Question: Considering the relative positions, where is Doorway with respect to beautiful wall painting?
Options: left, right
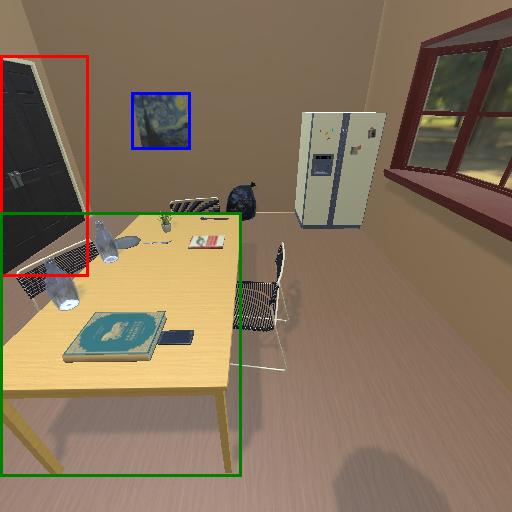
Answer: left